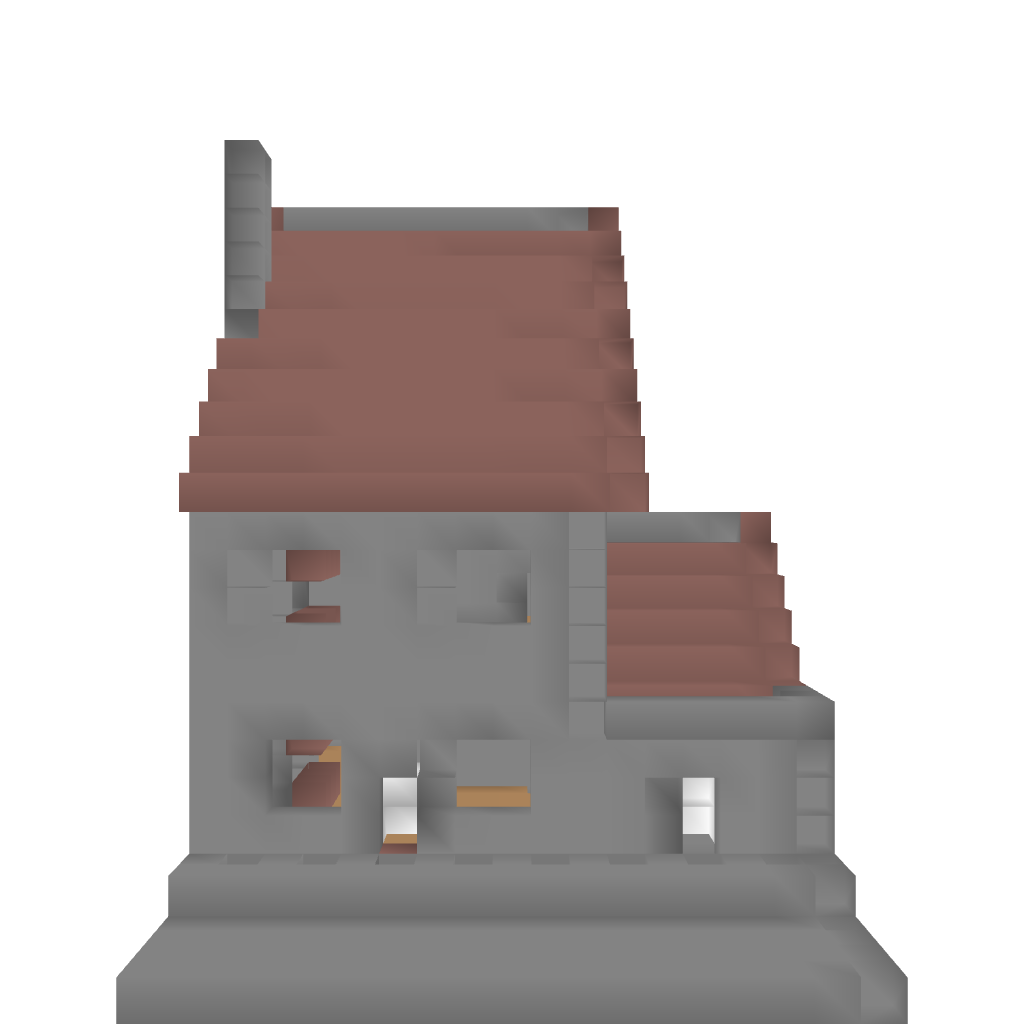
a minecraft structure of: Back To Back Terraced House 1 OF 2 bad low quality